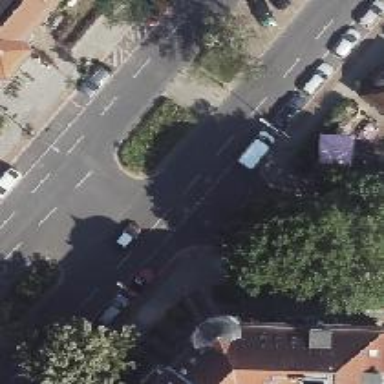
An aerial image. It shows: Tertiary road with asphalt surface. There is on-street parallel parking on the right lane.